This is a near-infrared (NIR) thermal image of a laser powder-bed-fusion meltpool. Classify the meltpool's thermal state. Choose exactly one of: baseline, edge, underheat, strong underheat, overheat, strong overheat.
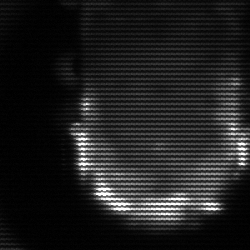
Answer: baseline